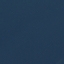
Land use / land cover class: SeaLake